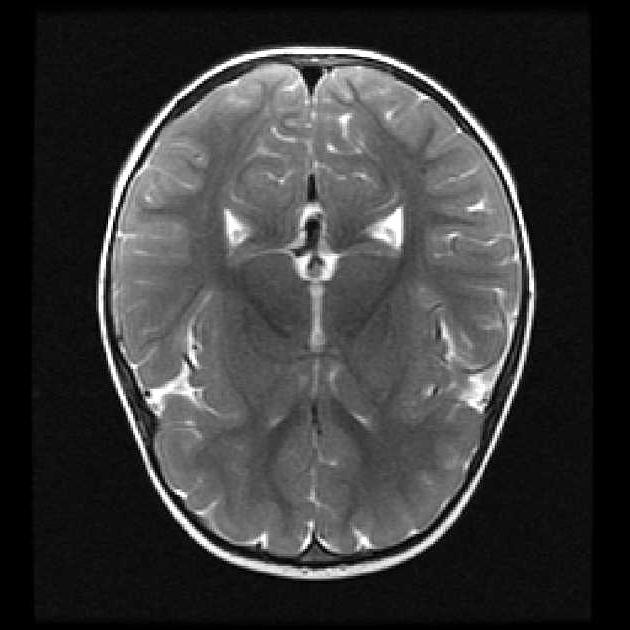
Label: notumor